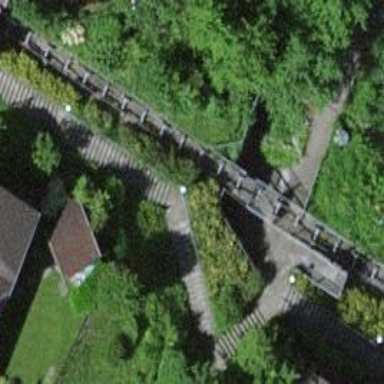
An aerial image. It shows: Funicular railway bridge.